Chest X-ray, PA view. Patient: 37 years old, sex M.
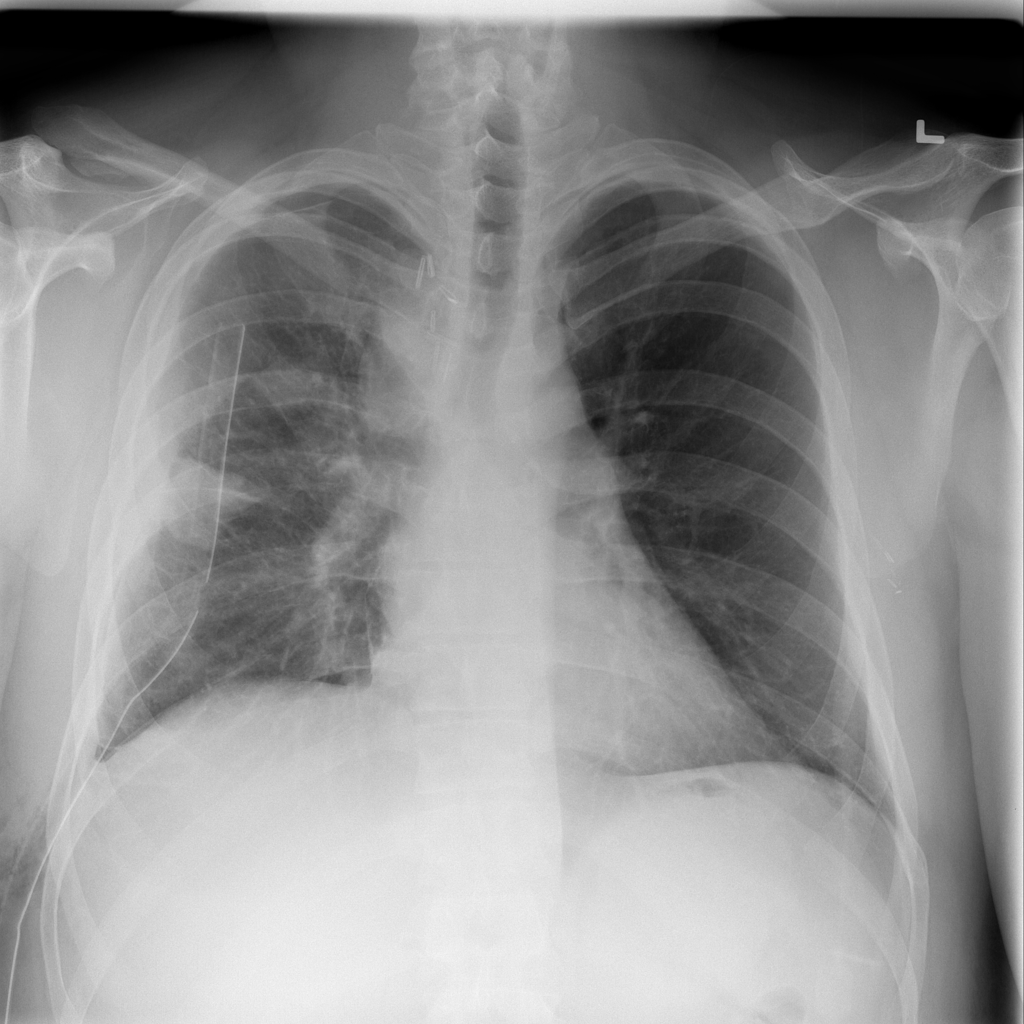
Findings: Pneumothorax